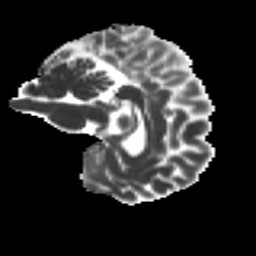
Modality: MD
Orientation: sagittal
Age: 30
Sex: female
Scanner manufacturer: ge
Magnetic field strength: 3 T
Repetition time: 7.8 s
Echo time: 0.061 s